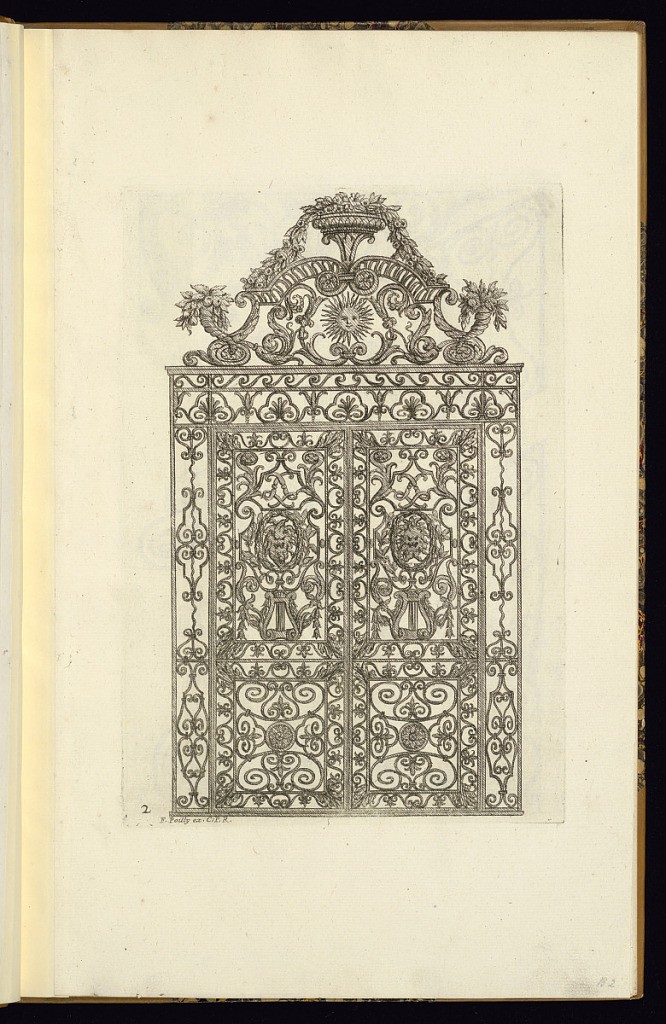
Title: Wrought Iron Gate Design
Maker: Antoine Pierretz le jeune, French, active 1660-70
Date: ca. 1665
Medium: Etching on laid paper
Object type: Print
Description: A design for a wrought iron gate with two doors decorated with masks, cornucopias, a sun, festoon of flowers, a vase, scrolling acanthus leaves, gadrooning, rosettes, palmettes, interlaced L's, lyres, and fleurs-de-lys. The plate is numbered and signed.